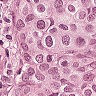
Metastatic tissue present: yes